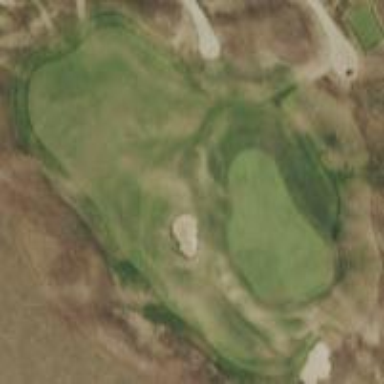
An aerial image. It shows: Scenic golf fairway.